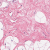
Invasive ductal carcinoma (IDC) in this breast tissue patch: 0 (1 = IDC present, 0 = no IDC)